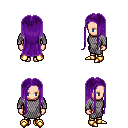
a pixel art fantasy rpg character, female body template, human, light skin, chain mail, gold greaves, purple extra-long hairstyle, gold boots, four views (front, back, left, right), 2x2 character sprite sheet, small pixel art, hard edges, no anti-aliasing